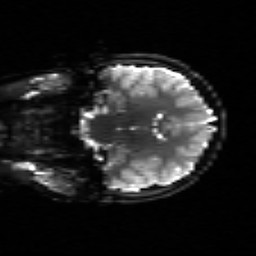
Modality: sbref
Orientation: coronal
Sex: male
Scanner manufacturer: siemens
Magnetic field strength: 3 T
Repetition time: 5 s
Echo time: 0.071 s